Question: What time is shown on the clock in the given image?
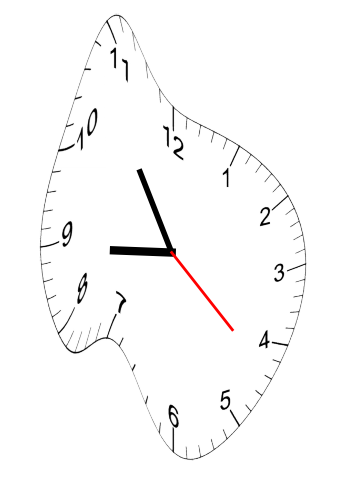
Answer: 08:54:22